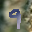
Label: 9